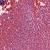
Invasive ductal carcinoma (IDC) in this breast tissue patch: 0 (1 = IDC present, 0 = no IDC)